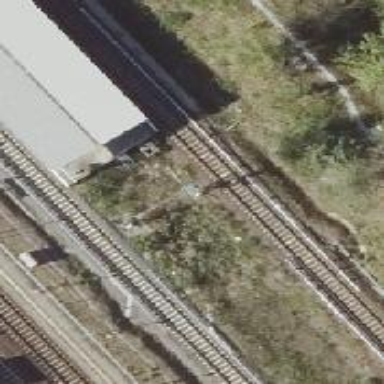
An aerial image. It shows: Railway signal.